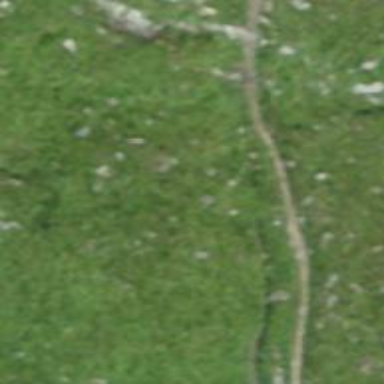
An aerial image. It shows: Ditch in the surroundings.